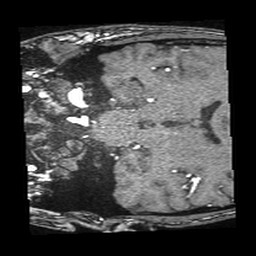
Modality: angio
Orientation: coronal
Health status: ill
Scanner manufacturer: siemens
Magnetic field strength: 1.5 T
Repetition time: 0.026 s
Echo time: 0.007 s